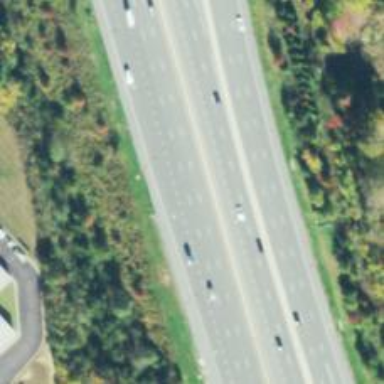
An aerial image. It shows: Trunk link highway.